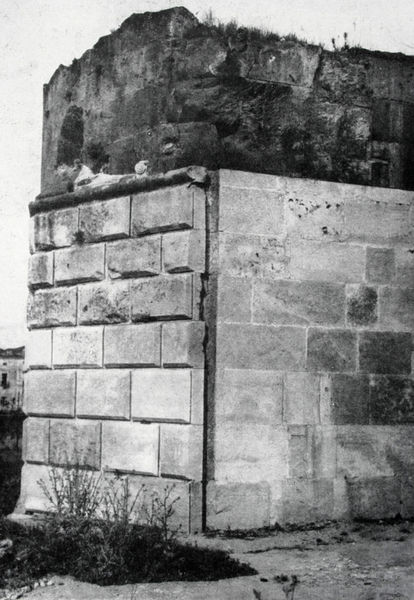
Titel: Linker Turm
Künstler: Liphantes
Standort: Capua
Institution: Brückentoranlage
Schlagwörter: himmel, kampf, schatten, weiß, sand, stadt, licht, schwarz, zeichnung, gebäude, gras, alt, wand, architektur, stein, steine, erde, gräser, brücke, kirche, boden, pflanzen, ecke, ansicht, dorf, mauer, ziegel, krieg, dick, detail, glatt, bemalt, foto, fotografie, kante, verfall, fugen, reste, ruine, antike, beton, denkmal, festung, mauerwerk, moos, schwarzweiß, ruinen, entwurf, distel, neu, photo, gesims, bewachsen, putz, quader, ende, fuge, sandstein, stark, unkraut, uneben, kasetten, gestrüpp, kraut, moss, verfallen, zerfall, riss, bewuchs, rustiziert, teil, steinquader, archäologie, rustica, bunker, quadermauerwerk, bossierung, renovierung, teer, gebrochen, bürgerkrieg, spalt, renoviert, beschädigt, überreste, restauriert, abgebrochen, dicke, rest, versatz, ritze, atadtmauer, bauohasen, brückenanlage, hintergrrund, jpdj jdjj, srtaße, vordatz, vorsatzschale, relokt